Question: I want to create an activity such as mentioned in photo...
as soon as I press the maximize button I want it to become full screen for the activity and part 1 become minimize, and again when I press the restore button I want it to become in a first state: to be able to see part 1 and part 2 ...
I think if we put two layouts it is possible? Isn't it? Please refer me to a resource to help me about this, or show me the code to achieve a solution.

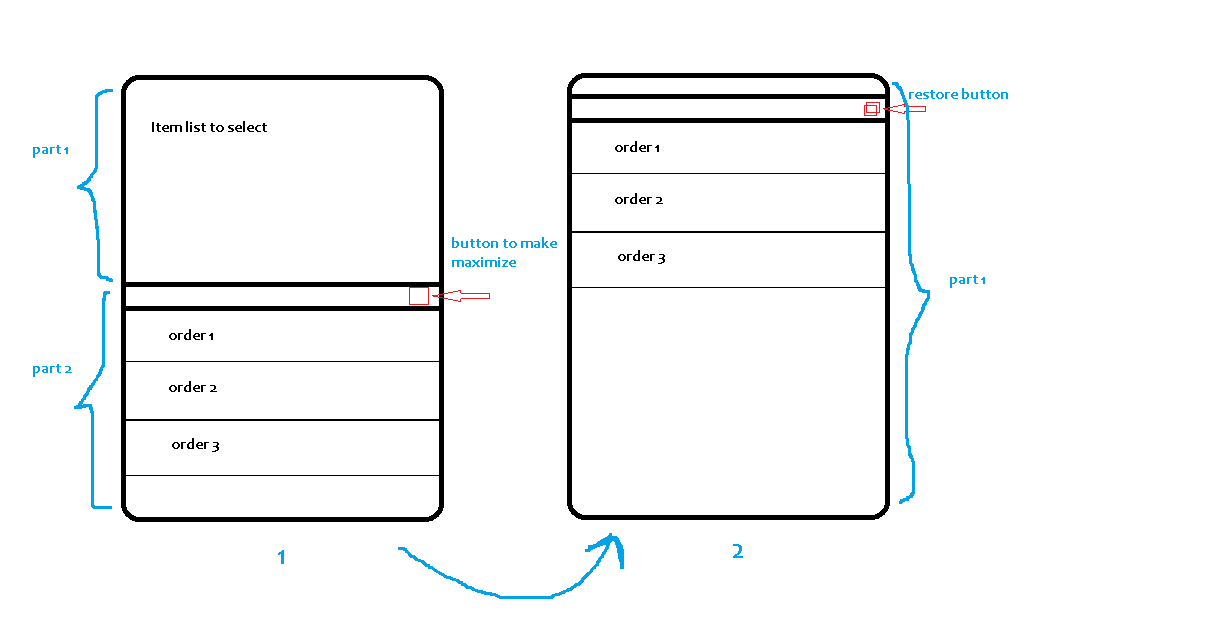
Answer: Part one and two should be in their own layout. After, play with the 'visilibity' property of each layout. Specifically to hide any view without it continues to occupy its space, use the value 'gone' for the visibility property.
Ok, here I go. Below you have a complete example of how to hide/show grouped views.
'''
<RelativeLayout xmlns:android="http://schemas.android.com/apk/res/android"
xmlns:tools="http://schemas.android.com/tools"
android:layout_width="match_parent"
android:layout_height="match_parent" >
<LinearLayout
android:id="@+id/viewsContainer"
android:layout_width="match_parent"
android:layout_height="wrap_content"
android:orientation="vertical"
android:padding="5dp" >
<TextView
android:layout_width="match_parent"
android:layout_height="wrap_content"
android:text="TextBox One" />
<TextView
android:layout_width="match_parent"
android:layout_height="wrap_content"
android:layout_marginTop="5dp"
android:text="TextBox Two" />
<TextView
android:layout_width="match_parent"
android:layout_height="wrap_content"
android:layout_marginTop="5dp"
android:text="TextBox Three" />
</LinearLayout>
<Button
android:id="@+id/button"
android:layout_width="match_parent"
android:layout_height="wrap_content"
android:layout_alignParentBottom="true"
android:text="Hide" />
</RelativeLayout>
'''
'''
public class MyActivity extends Activity implements OnClickListener {
private boolean viewGroupIsVisible = true;
private View mViewGroup;
private Button mButton;
@Override
protected void onCreate(Bundle savedInstanceState) {
super.onCreate(savedInstanceState);
setContentView(R.layout.main);
mViewGroup = findViewById(R.id.viewsContainer);
mButton = findViewById(R.id.button);
mButton.setOnClickListener(this);
}
@Override
public void onClick(View button) {
if (viewGroupIsVisible) {
mViewGroup.setVisibility(View.GONE);
mButton.setText("Show");
} else {
mViewGroup.setVisibility(View.VISIBLE);
mButton.setText("Hide");
}
viewGroupIsVisible = !viewGroupIsVisible;
}
'''
I hope this helps ;)